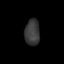
Tissue: skin
Cell type: Epithelial cells
Senescence score: 0.2809
Nuclear area (px): 385
Mean DAPI intensity: 57.41